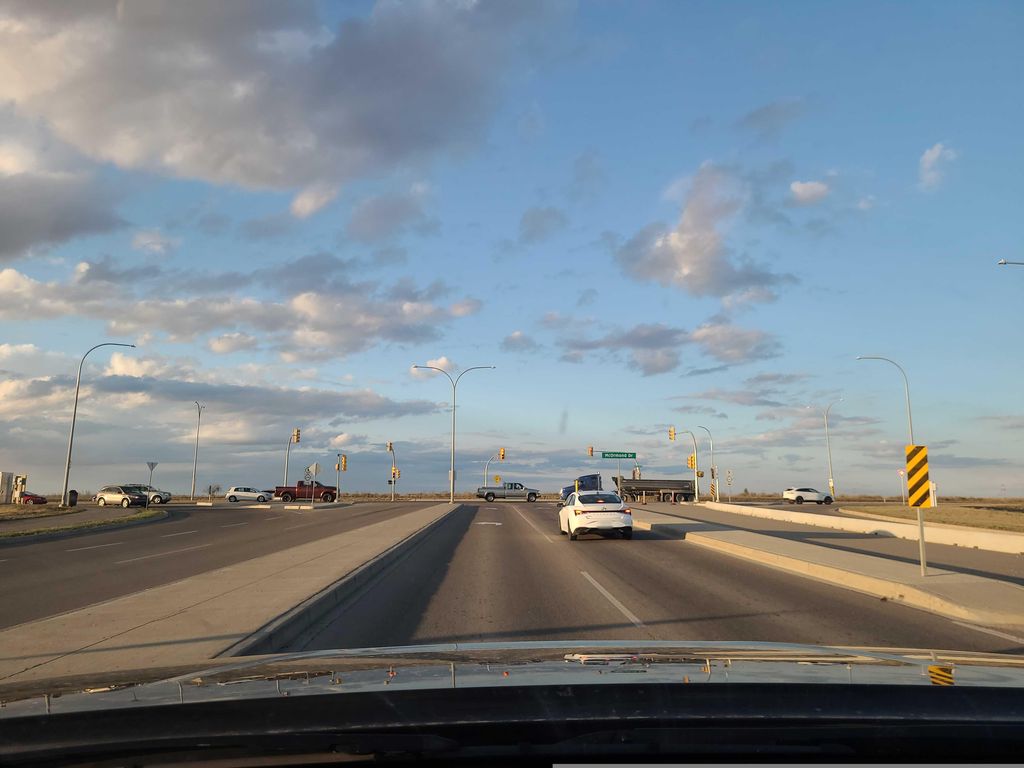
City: saskatoon